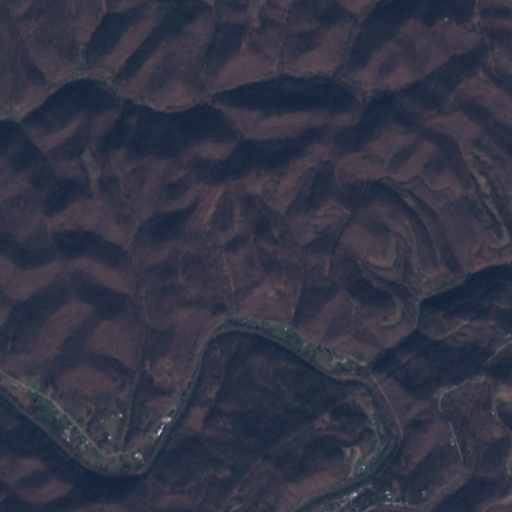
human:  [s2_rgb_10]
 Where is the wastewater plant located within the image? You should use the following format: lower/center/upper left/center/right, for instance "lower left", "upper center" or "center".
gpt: The wastewater plant is located in the lower right of the image.
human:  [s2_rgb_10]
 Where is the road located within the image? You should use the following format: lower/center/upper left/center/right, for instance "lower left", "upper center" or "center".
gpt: There is no road in the image.